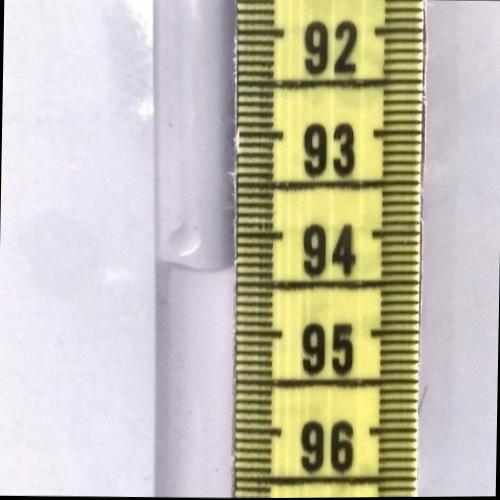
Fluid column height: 94.3 cm